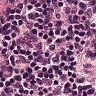
Metastatic tissue present: no